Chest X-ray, AP view. Patient: 43 years old, sex F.
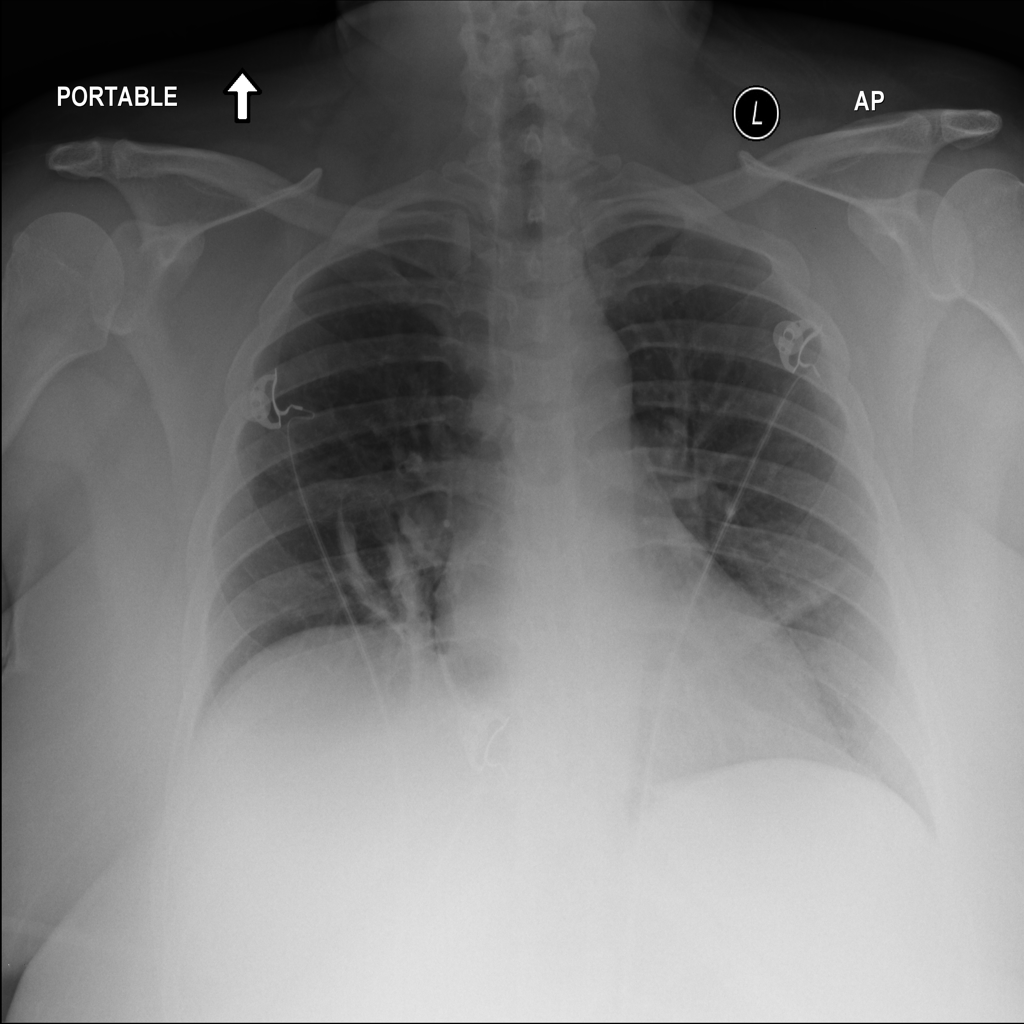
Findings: Atelectasis